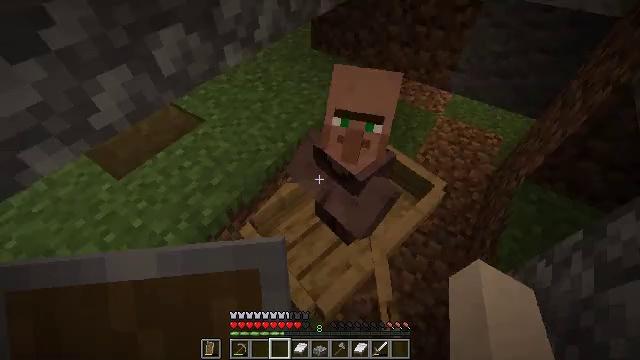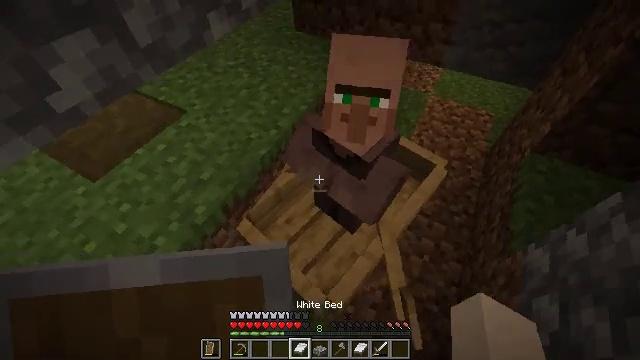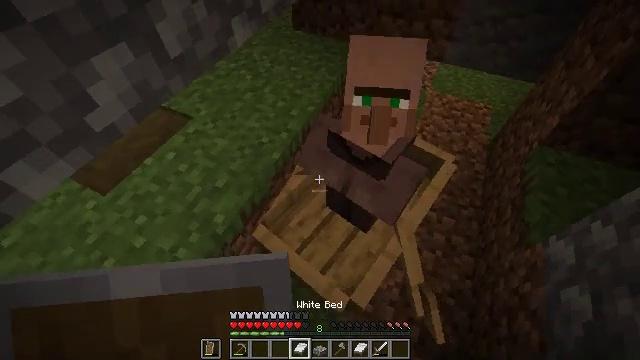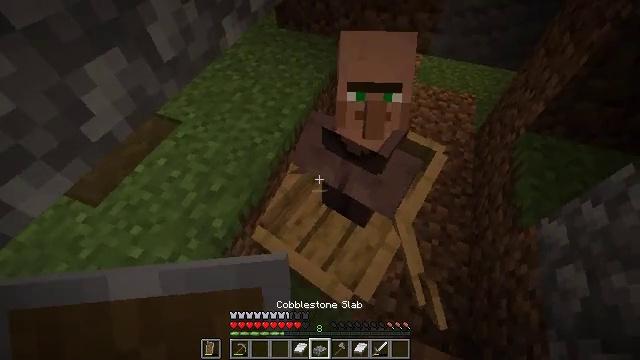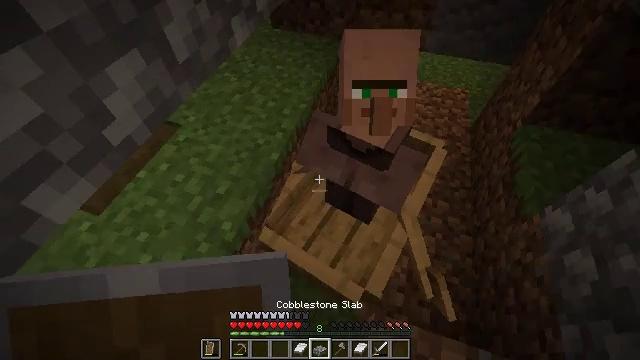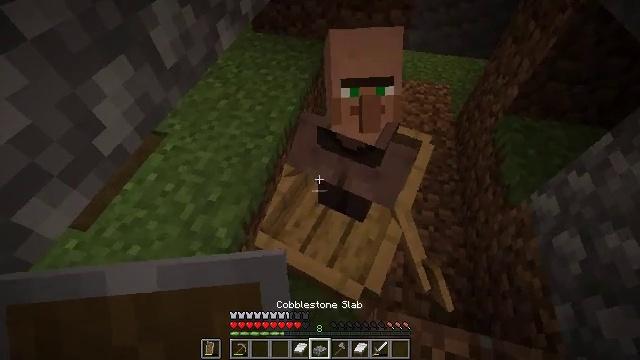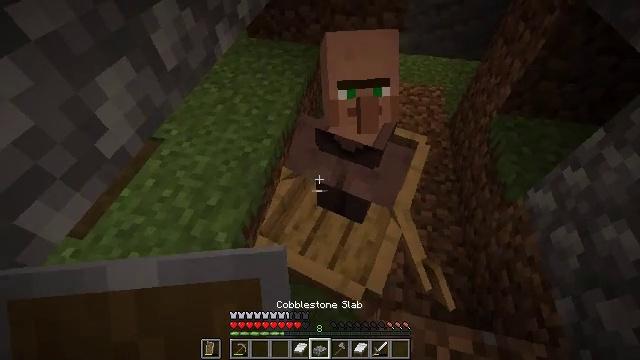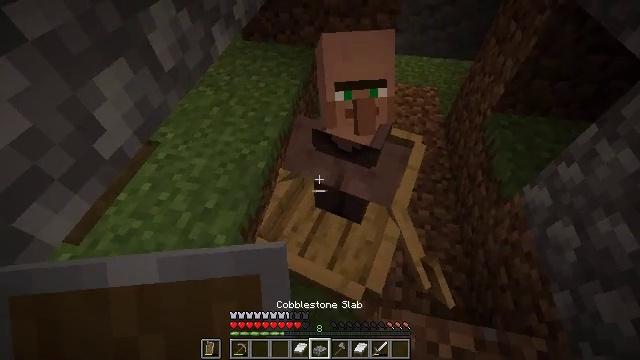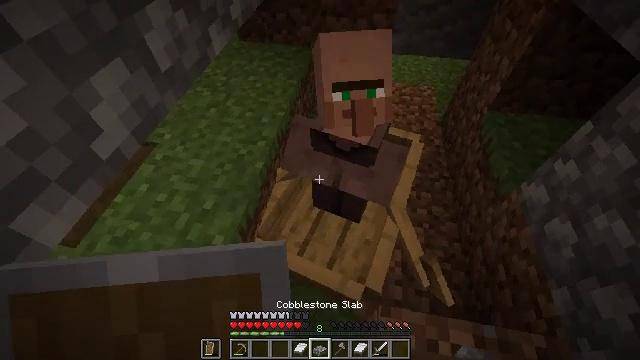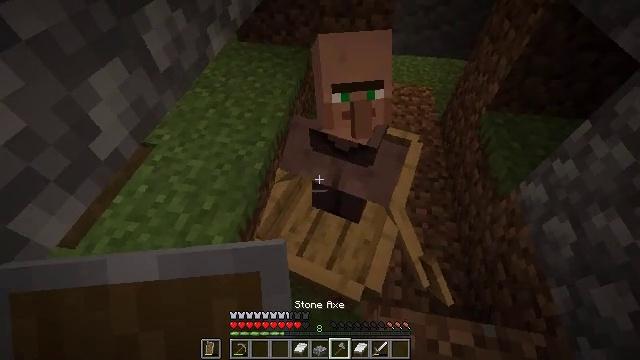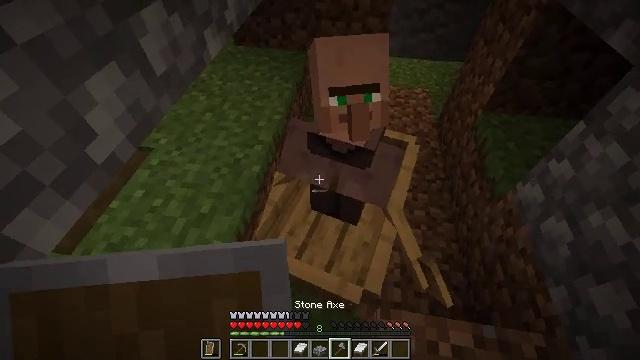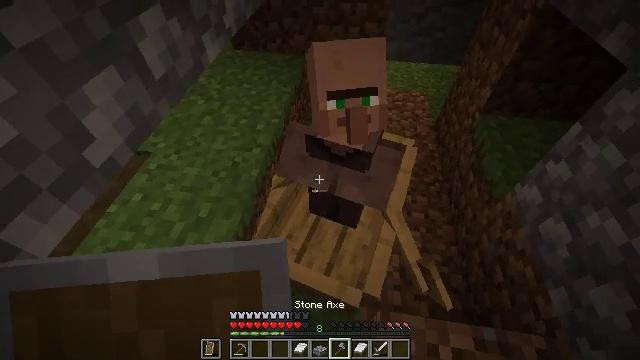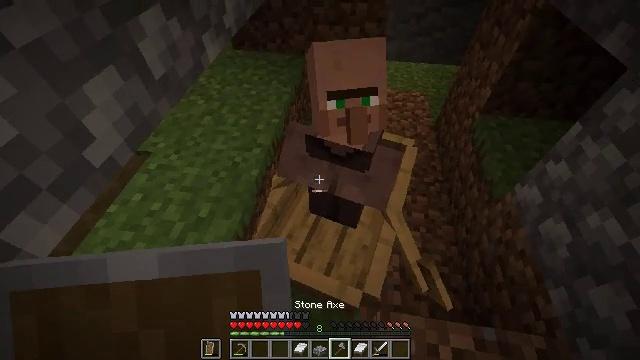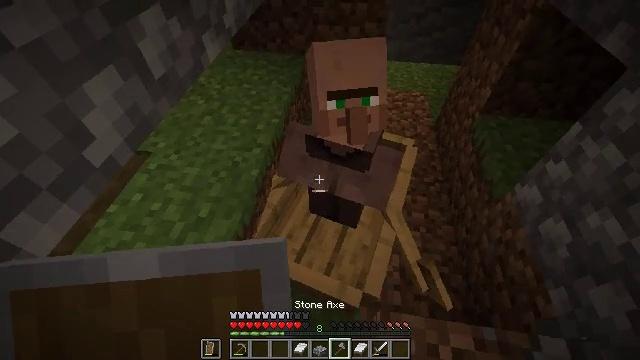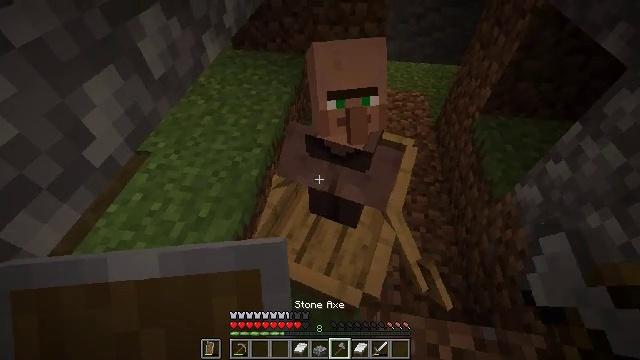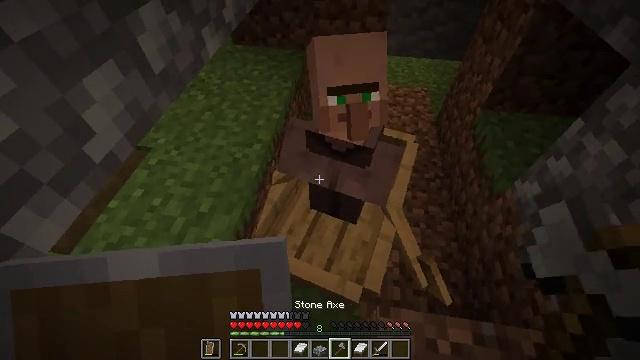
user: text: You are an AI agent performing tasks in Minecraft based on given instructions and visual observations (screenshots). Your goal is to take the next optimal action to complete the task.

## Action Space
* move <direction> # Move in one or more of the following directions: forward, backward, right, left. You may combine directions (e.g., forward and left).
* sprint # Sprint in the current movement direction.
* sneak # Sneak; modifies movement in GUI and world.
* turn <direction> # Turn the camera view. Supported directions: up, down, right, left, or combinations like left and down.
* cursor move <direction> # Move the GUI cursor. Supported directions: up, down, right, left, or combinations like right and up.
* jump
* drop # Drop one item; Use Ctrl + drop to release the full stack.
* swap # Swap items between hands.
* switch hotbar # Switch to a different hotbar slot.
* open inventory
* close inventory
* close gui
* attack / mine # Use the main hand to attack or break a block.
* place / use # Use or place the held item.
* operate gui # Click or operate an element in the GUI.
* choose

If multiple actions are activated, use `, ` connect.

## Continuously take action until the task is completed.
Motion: motion action
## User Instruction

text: Break the bell in the village.
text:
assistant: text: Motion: move left, turn right and down
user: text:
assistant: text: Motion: move left, turn right
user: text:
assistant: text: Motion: turn right
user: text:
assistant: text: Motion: turn right
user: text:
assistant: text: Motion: turn right
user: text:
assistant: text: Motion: turn right
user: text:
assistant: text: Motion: turn right
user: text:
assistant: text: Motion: no_op
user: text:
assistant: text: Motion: no_op
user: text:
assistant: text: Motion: no_op
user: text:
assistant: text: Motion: no_op
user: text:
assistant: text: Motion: no_op
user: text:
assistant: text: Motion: no_op
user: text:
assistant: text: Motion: no_op
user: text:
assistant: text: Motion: no_op
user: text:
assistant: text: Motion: turn down
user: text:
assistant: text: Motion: turn left and down
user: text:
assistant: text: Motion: turn left and down
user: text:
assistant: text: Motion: no_op
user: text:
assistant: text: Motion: no_op
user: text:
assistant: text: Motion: turn left
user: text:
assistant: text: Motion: turn left and down
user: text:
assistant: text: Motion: turn left and down
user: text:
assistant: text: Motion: turn down
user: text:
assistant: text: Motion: no_op
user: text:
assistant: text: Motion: turn left and down
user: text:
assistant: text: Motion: turn left and down
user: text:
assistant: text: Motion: turn down
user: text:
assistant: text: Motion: no_op
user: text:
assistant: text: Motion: attack / mine